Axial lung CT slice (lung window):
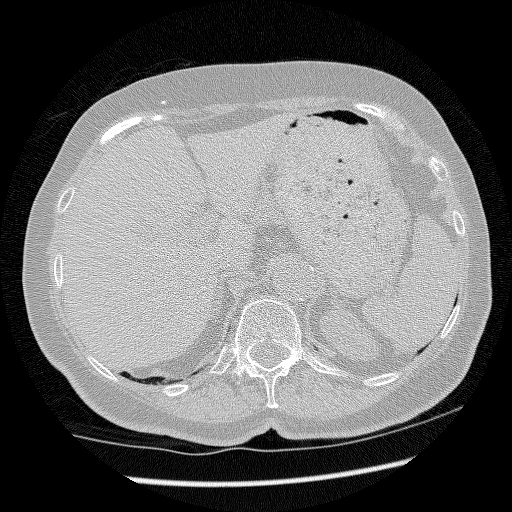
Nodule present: no